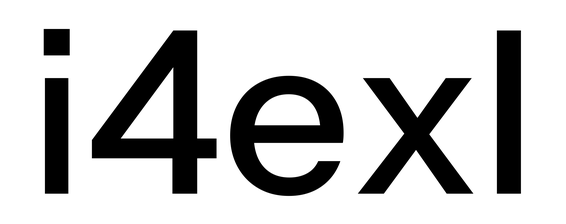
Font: InstrumentSans_Medium